You are looking at a signal-to-image encoding: consecutive vibration samples arranged as the rows of a grayscale square. Determine the bearing's health state. Answer with exactly one of: normal, inner_race, outer_race, ball.
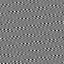
Answer: outer_race